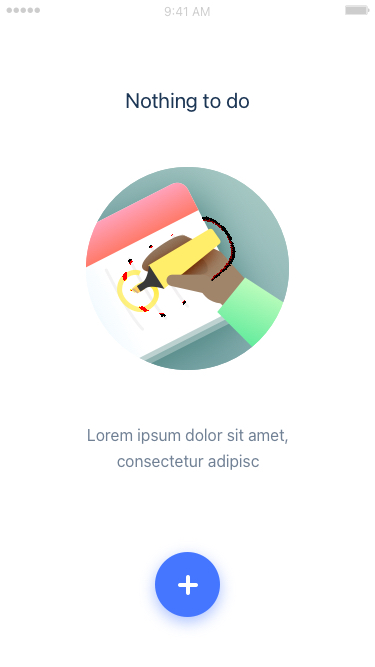
Text in this UI design:
Lorem ipsum dolor sit amet, consectetur adipisc
Nothing to do